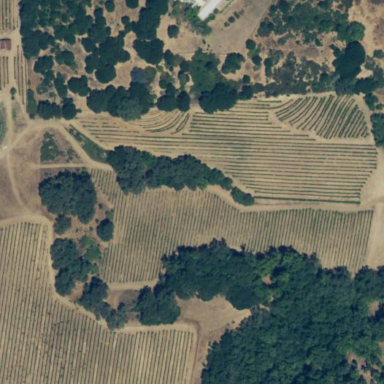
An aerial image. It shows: Vineyard where grapes are grown.